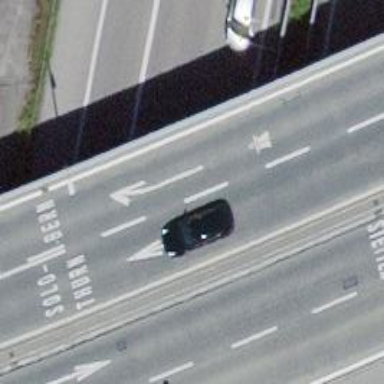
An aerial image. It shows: Asphalt road on secondary bridge.